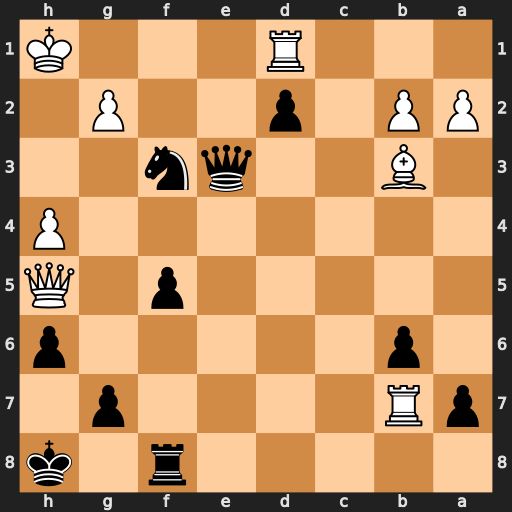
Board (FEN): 5r1k/pR4p1/1p5p/5p1Q/7P/1B2qn2/PP1p2P1/3R3K
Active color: b
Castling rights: -
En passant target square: -
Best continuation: Qe1+ Rxe1 dxe1=Q#